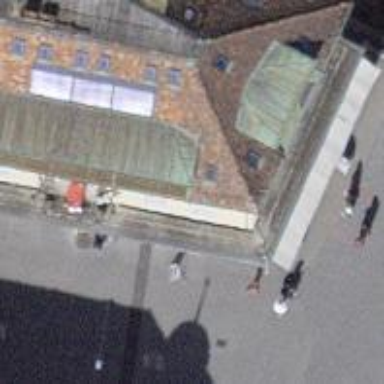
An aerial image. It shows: Cafe.